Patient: sex M, age 71
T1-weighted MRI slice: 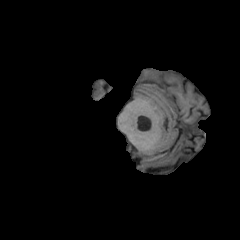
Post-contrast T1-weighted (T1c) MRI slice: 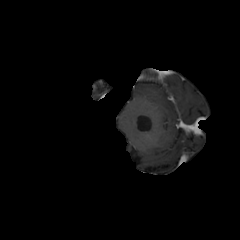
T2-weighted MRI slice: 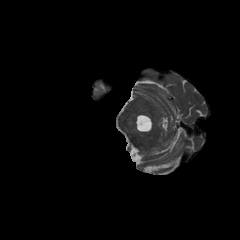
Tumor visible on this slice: no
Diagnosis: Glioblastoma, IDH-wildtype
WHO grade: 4